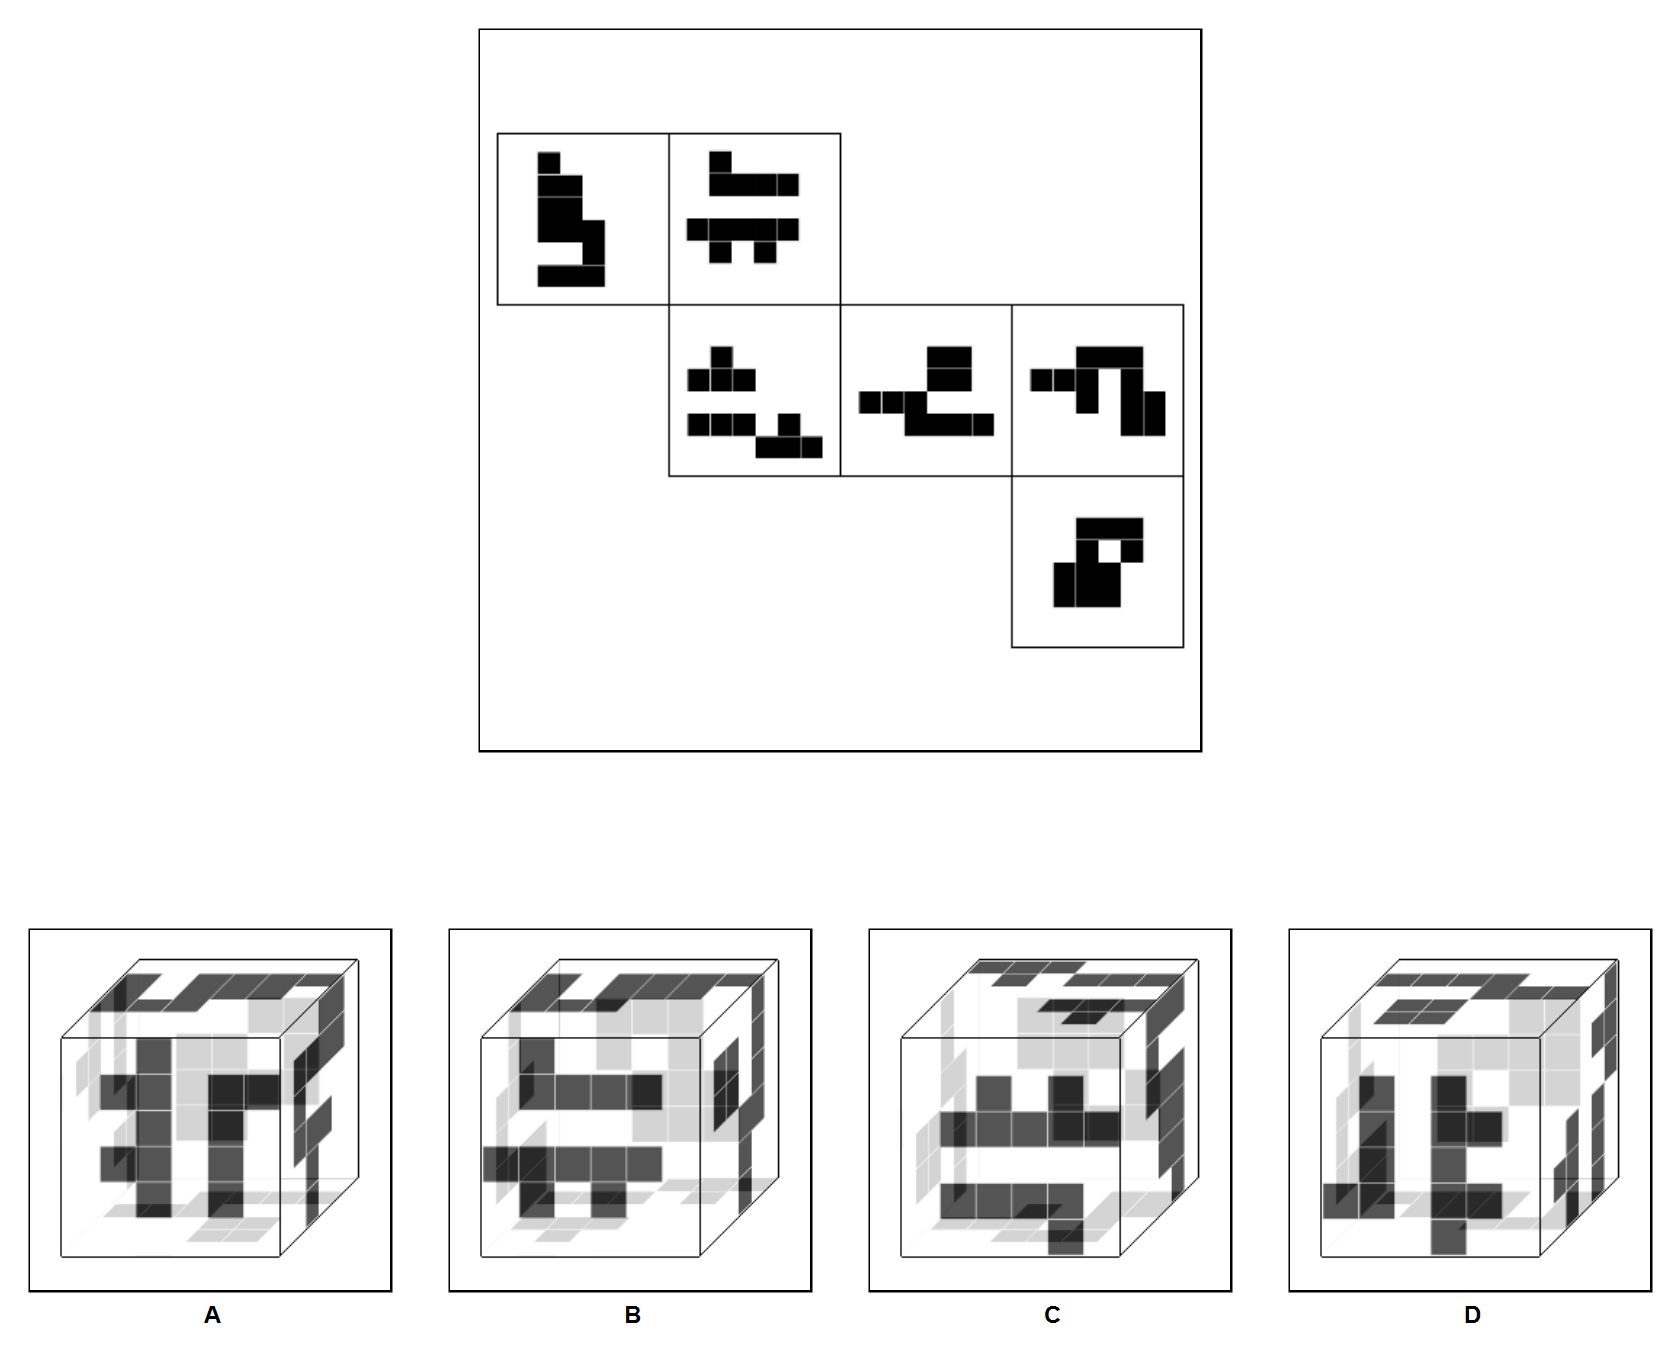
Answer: B